Field crop: maize
Growth stage: 2
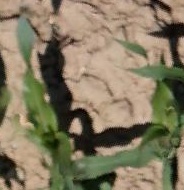
Species: maize